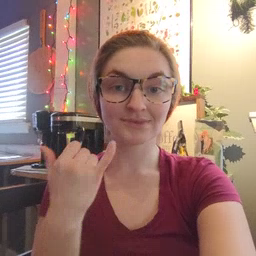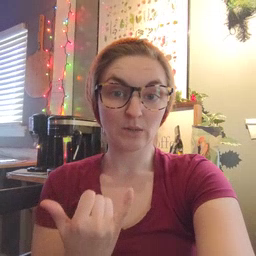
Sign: now